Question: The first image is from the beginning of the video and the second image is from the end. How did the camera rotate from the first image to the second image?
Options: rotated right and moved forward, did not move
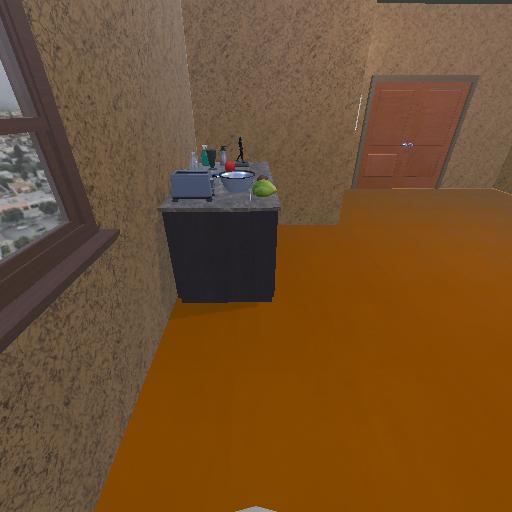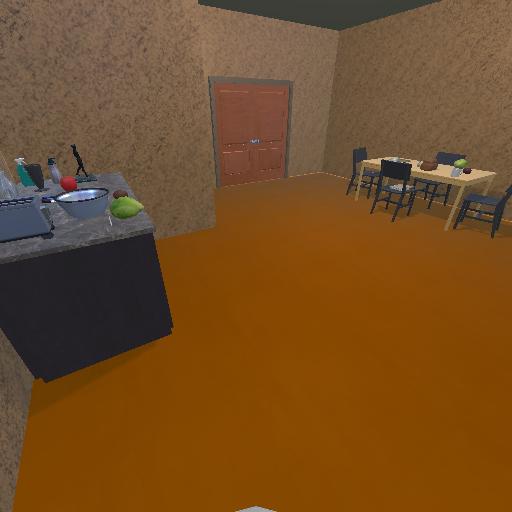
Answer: rotated right and moved forward